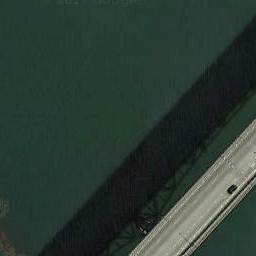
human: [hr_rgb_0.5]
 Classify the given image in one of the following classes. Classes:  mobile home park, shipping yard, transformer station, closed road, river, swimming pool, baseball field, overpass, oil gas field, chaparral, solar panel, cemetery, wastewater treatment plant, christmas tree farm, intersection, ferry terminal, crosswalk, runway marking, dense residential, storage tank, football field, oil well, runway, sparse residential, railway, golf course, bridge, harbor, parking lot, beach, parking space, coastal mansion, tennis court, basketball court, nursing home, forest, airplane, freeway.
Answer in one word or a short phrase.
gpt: bridge